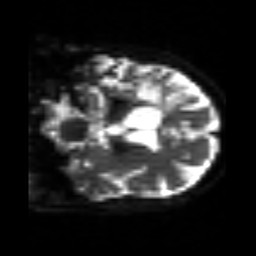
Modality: sbref
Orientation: coronal
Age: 74
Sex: female
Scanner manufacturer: siemens
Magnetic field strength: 3 T
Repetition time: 3.2 s
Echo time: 0.081 s